Question: I want a google app script that can delete rows in a spreadsheet which have duplicate values in a specific column (say the very first column being the unique ID). Now, I want it to specifically keep the bottom most duplicate row and delete all the duplicate rows above it.
In the below image, you can see the highlighted ID's are duplicated because their postcode have been changed. I want to keep the very bottom row of the duplicate and delete the top rows. For example, for Lydia and Lizzy, I want to keep rows 9 & 10, which have the most up-to-date postcode and I want to delete rows 2, 5 & 8.
Is there a google app script that can do that?

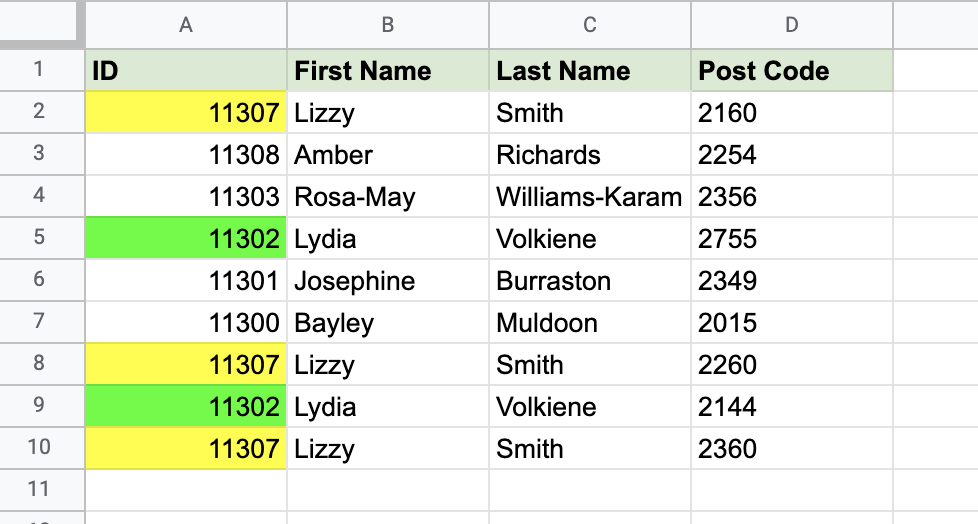
Answer: It is unclear why you would want to use a script here, given that a range can be filtered as requested with a plain vanilla spreadsheet formula, like this:
'''
=arrayformula(
iferror(
vlookup(
unique(A2:A),
sort(A2:D, row(A2:D), false),
column(A2:D),
false
)
)
)
'''
To replace your original data with the unique results, use to copy and to paste values only. On a Mac, use and .
The question specifies Apps Script, so here's a custom function to do the same, together with a simple function that uses it to filter a hard-coded range in a spreadsheet.
'''
/**
* Removes duplicates in 'Sheet1!A2:D'.
* Keeps each last row where a key appears.
* Other rows are cleared.
*/
function removePriorDuplicates() {
const range = SpreadsheetApp.getActive().getRange('Sheet1!A2:D');
const uniques = getLastUniques(range.getValues(), 0);
range
.clearContent()
.offset(0, 0, uniques.length, uniques[0].length)
.setValues(uniques);
}
/**
* Gets exactly one row per each unique key in a key column.
* Keeps each last row where a key appears.
* Other rows are filtered out.
*
* @param {Object[][]} array2D The array to filter.
* @param {Number} columnIndex The zero-indexed column number where keys appear.
* @return {Object[][]} A 2D array where there is just one copy of each key.
* @customfunction
*/
function getLastUniques(array2D, columnIndex) {
// version 1.0, written by --Hyde, 16 September 2021
// - see https://stackoverflow.com/a/692<PHONE>
const keys = array2D.map(row => row[columnIndex]);
return array2D.filter((row, index) => keys.lastIndexOf(row[columnIndex]) === index);
}
'''